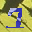
Label: 7